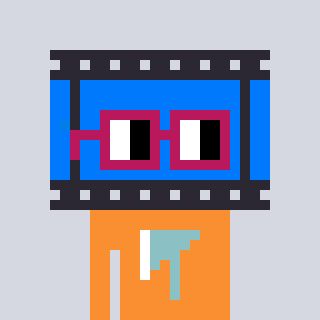
a pixel art character with square dark red glasses, a film strip-shaped head and a orange-colored body on a cool background